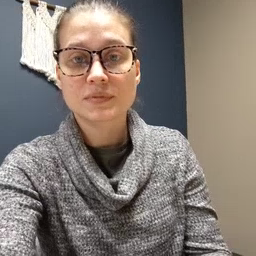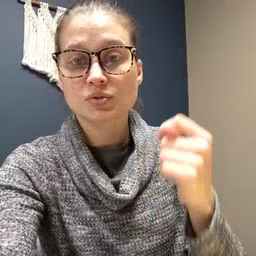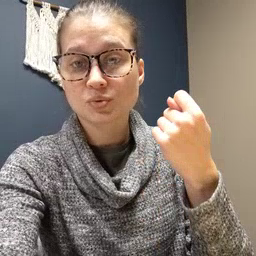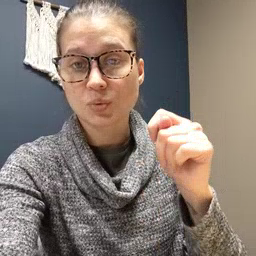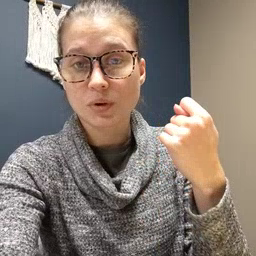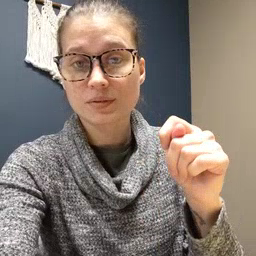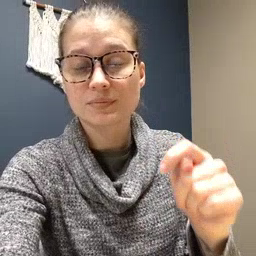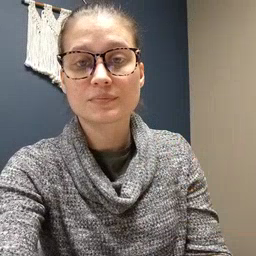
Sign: toy